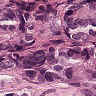
Metastatic tissue present: yes